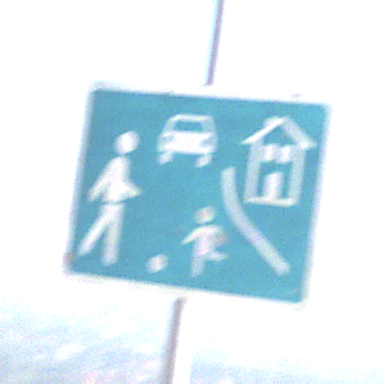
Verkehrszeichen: BeginnVerkehrsberuhigterBereich
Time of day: Midday
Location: Outdoor (Nature)
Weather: PartlyCloudy
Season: NotSpecified
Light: Natural